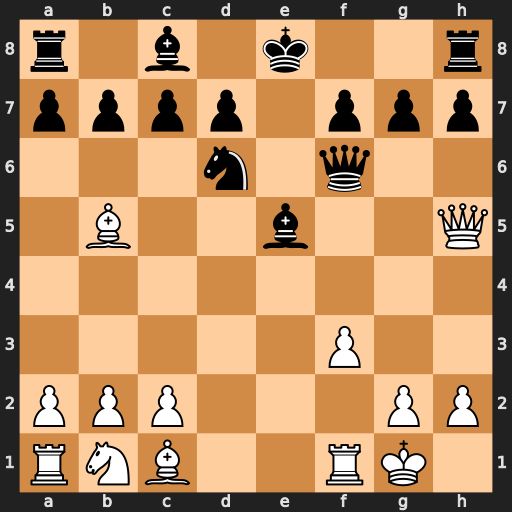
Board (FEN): r1b1k2r/pppp1ppp/3n1q2/1B2b2Q/8/5P2/PPP3PP/RNB2RK1
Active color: w
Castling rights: kq
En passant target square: -
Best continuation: Re1 O-O Qxe5 Qxe5 Rxe5